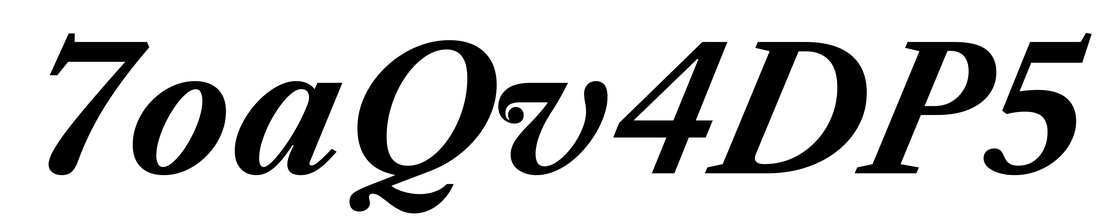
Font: LibreCaslonText-Italic_Bold_Italic